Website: lowes
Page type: review-order
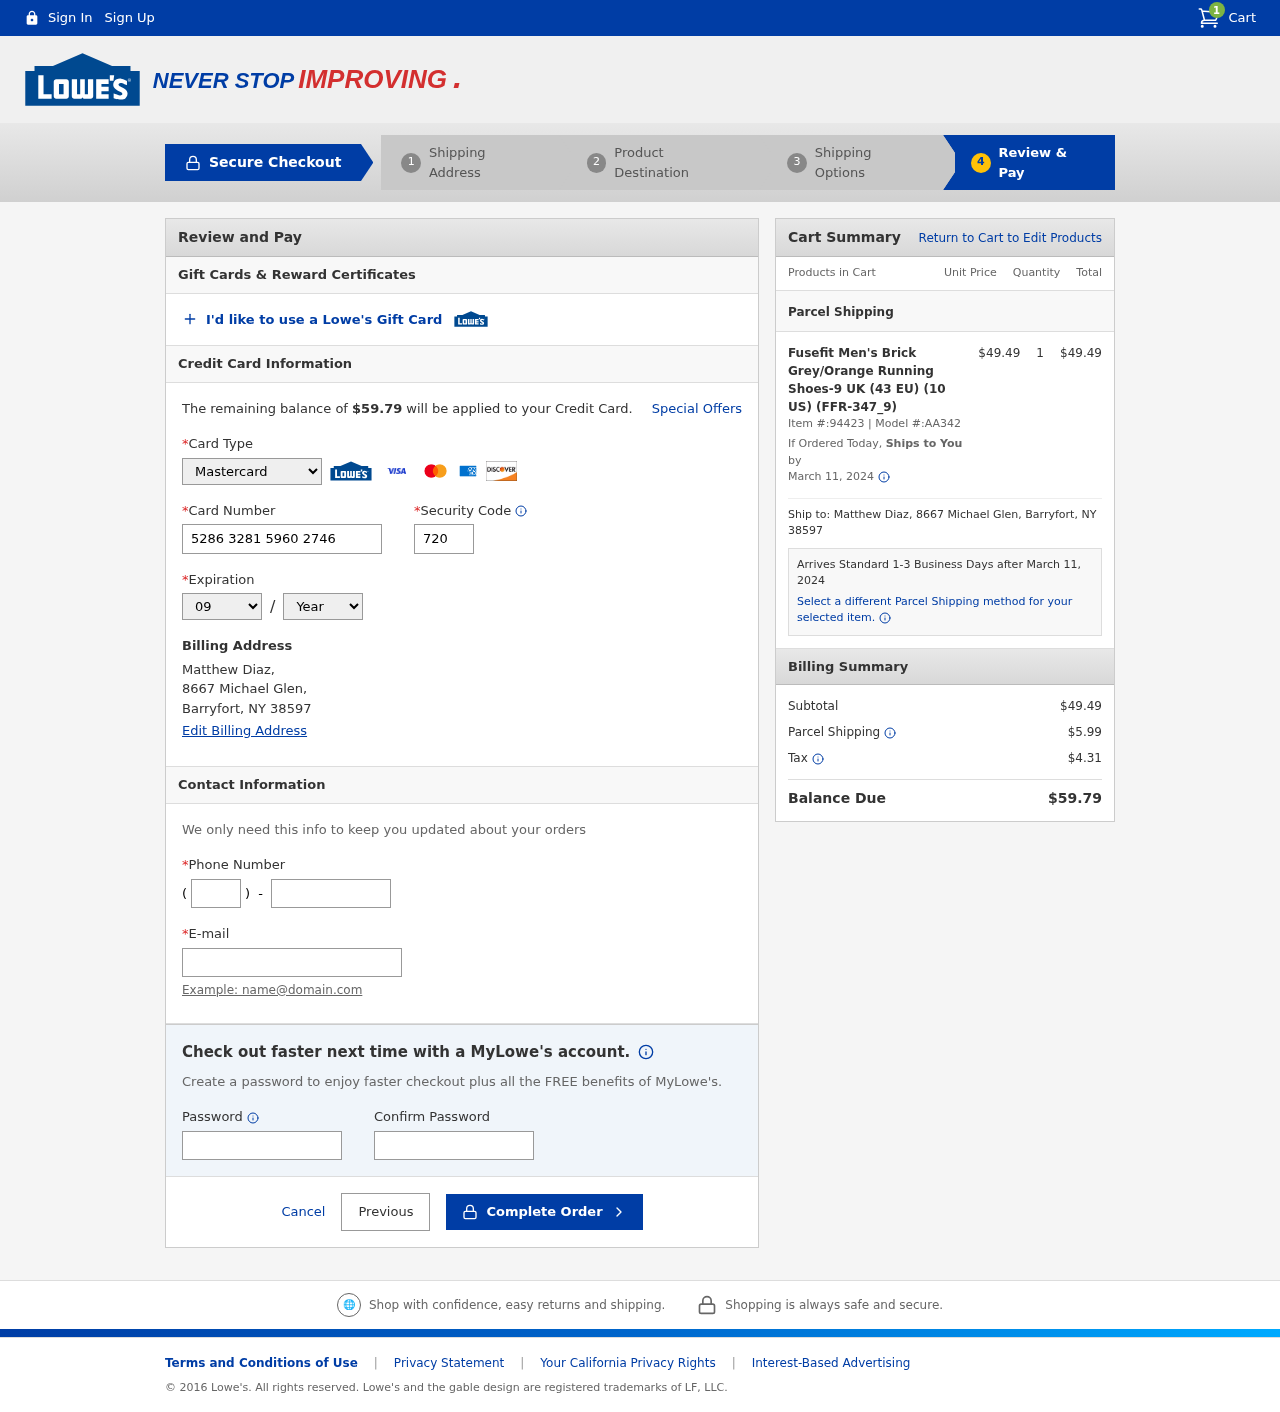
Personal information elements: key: PII_CARD_CVV
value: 720
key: PII_CARD_EXPIRY_MONTH
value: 09
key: PII_CARD_EXPIRY_YEAR
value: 27
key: PII_CARD_NUMBER
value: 5286 3281 5960 2746
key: PII_CARD_TYPE
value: Mastercard
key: PII_CITY
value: Barryfort
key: PII_EMAIL
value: matthewdiaz@gmail.com
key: PII_FULLNAME
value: Matthew Diaz,
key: PII_PHONE
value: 6722959287
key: PII_PHONE_AREA
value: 672
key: PII_POSTCODE
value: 38597
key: PII_STATE_ABBR
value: NY
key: PII_STREET
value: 8667 Michael Glen
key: PII_STREET
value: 8667 Michael Glen,
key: PII_FULLNAME2
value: Matthew Diaz
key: PII_POSTCODE_FULL
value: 38597
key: PII_CITY_STATE
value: Barryfort, NY
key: PII_CITY_STATE_ZIP
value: Barryfort, NY 38597
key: PII_POSTCODE_NUMERIC
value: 38597
Product elements: key: PRODUCT1_NAME
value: Fusefit Men's Brick Grey/Orange Running Shoes-9 UK (43 EU) (10 US) (FFR-347_9)
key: PRODUCT1_PRICE
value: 49.49
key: PRODUCT1_QUANTITY
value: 1
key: PRODUCT1_ITEM_NUMBER
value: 94423
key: PRODUCT1_MODEL_NUMBER
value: AA342
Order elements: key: ORDER_NUM_ITEMS
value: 1
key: ORDER_TOTAL
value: $59.79
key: ORDER_SHIPPING_DATE
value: March 11, 2024
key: ORDER_SUBTOTAL
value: $49.49
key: ORDER_SHIPPING_DATE2
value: March 11, 2024
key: ORDER_SUBTOTAL2
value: $49.49
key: ORDER_SHIPPING_COST
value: $5.99
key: ORDER_TAX
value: $4.31